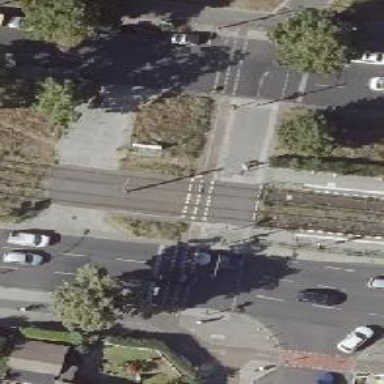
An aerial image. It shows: Tram crossing on the railway.